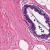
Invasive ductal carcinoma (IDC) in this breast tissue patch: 0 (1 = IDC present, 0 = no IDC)